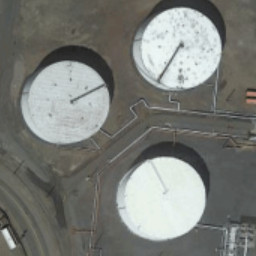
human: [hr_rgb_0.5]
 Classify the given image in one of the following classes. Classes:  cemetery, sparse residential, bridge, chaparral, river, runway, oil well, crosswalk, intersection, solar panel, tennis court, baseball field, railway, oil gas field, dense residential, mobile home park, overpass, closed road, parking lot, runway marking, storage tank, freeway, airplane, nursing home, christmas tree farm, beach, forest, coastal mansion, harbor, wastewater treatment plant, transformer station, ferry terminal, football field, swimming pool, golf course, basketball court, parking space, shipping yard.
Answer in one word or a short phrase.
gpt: storage tank